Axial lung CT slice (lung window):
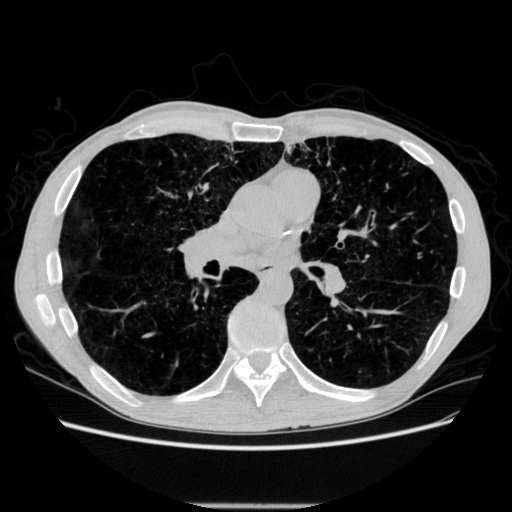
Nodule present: no